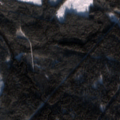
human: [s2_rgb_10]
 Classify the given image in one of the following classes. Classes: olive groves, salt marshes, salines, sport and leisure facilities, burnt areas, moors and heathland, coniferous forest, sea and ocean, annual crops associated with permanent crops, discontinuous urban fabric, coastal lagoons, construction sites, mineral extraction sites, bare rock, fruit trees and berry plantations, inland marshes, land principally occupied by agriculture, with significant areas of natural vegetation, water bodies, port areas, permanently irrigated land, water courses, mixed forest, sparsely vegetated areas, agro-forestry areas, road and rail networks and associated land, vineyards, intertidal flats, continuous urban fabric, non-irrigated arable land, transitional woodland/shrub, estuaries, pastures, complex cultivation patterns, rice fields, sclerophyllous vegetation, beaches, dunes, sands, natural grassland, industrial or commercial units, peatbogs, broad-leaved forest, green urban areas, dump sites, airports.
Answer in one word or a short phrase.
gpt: coniferous forest, transitional woodland/shrub